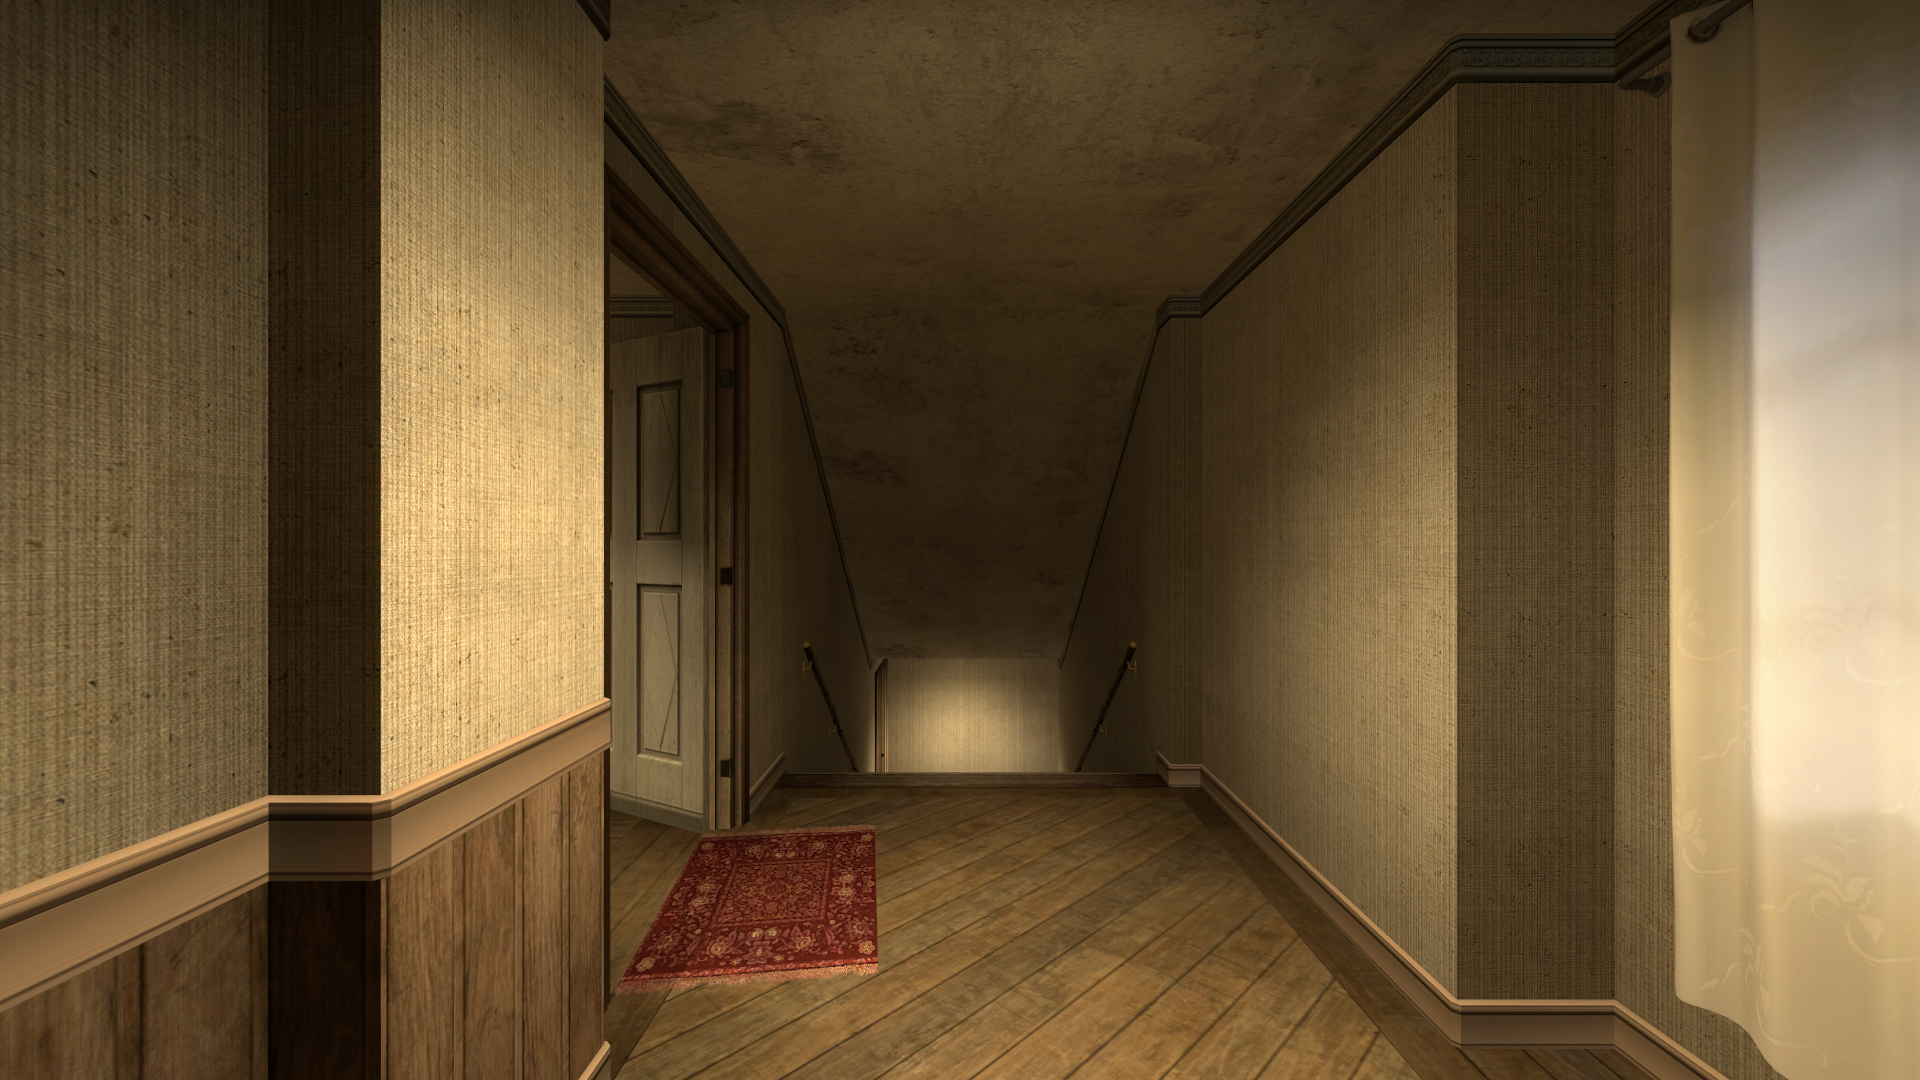
Map: de_inferno